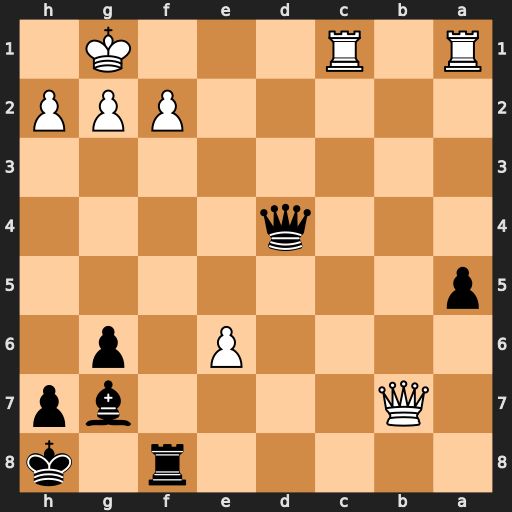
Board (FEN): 5r1k/1Q4bp/4P1p1/p7/3q4/8/5PPP/R1R3K1
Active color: b
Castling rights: -
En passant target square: -
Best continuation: Qxf2+ Kh1 Bxa1